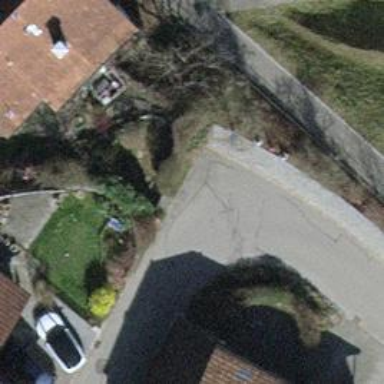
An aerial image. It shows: Retaining wall.